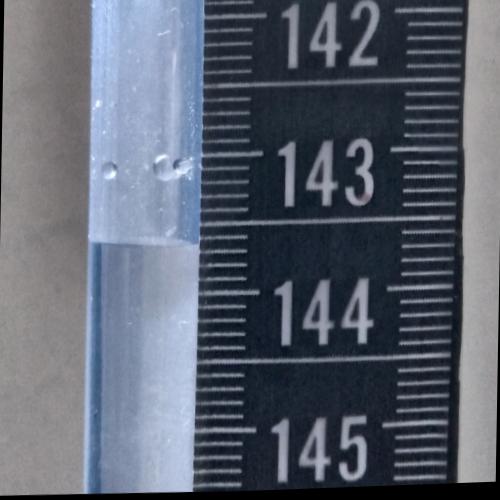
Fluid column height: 143.7 cm